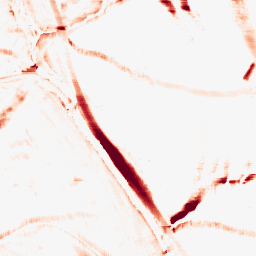
Category: morphological
Decomposition family: morphological_rect
Decomposition parameters: operation: opening
width: 20
height: 10
Upsampling method: lanczos
Upsampling parameters: scale: 4
Upsampling scale: 4